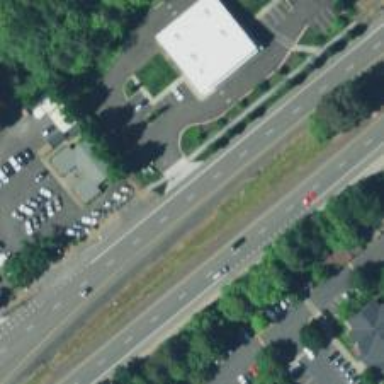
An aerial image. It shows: This image shows trunk highway that functions as expressway.